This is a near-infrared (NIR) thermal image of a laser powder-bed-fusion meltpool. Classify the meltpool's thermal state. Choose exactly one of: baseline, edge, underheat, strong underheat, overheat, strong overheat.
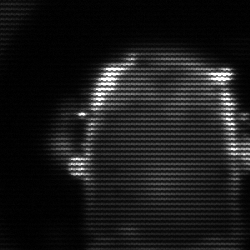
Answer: baseline